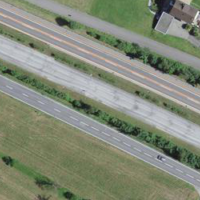
EUNIS habitat code: 57
Species observed at this site:
Corvus corone
Podiceps cristatus
Cyanistes caeruleus
Fulica atra
Anas platyrhynchos
Aythya fuligula
Passer domesticus
Buteo buteo
Turdus merula
Chroicocephalus ridibundus
Columba palumbus
Larus michahellis
Mareca strepera
Hirundo rustica
Mergus merganser
Milvus milvus
Pica pica
Motacilla alba
Delichon urbicum